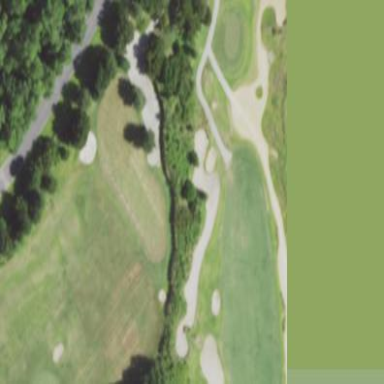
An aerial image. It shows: Sand bunker on golf course.